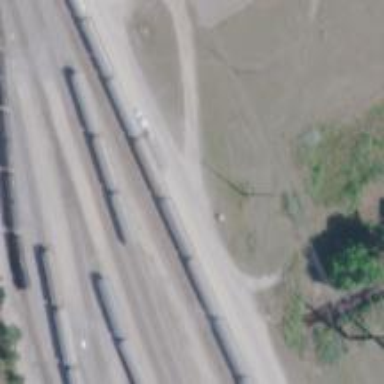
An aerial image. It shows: Railway spur service.